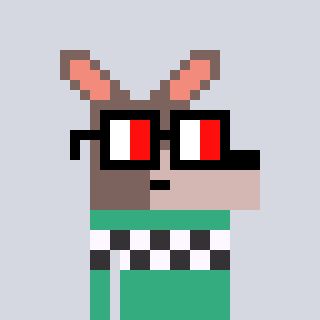
a pixel art character with square glasses with black frames and red eyes, a kangaroo-shaped head and a teal-colored body on a cool background